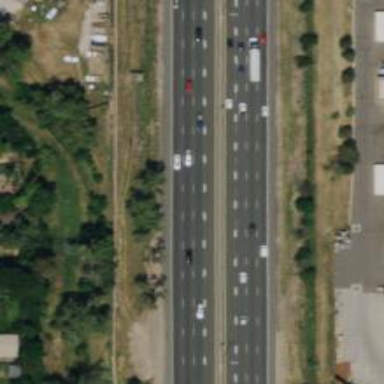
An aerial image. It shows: Toll lane on asphalt motorway.